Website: crate-barrel
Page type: customer-info-address
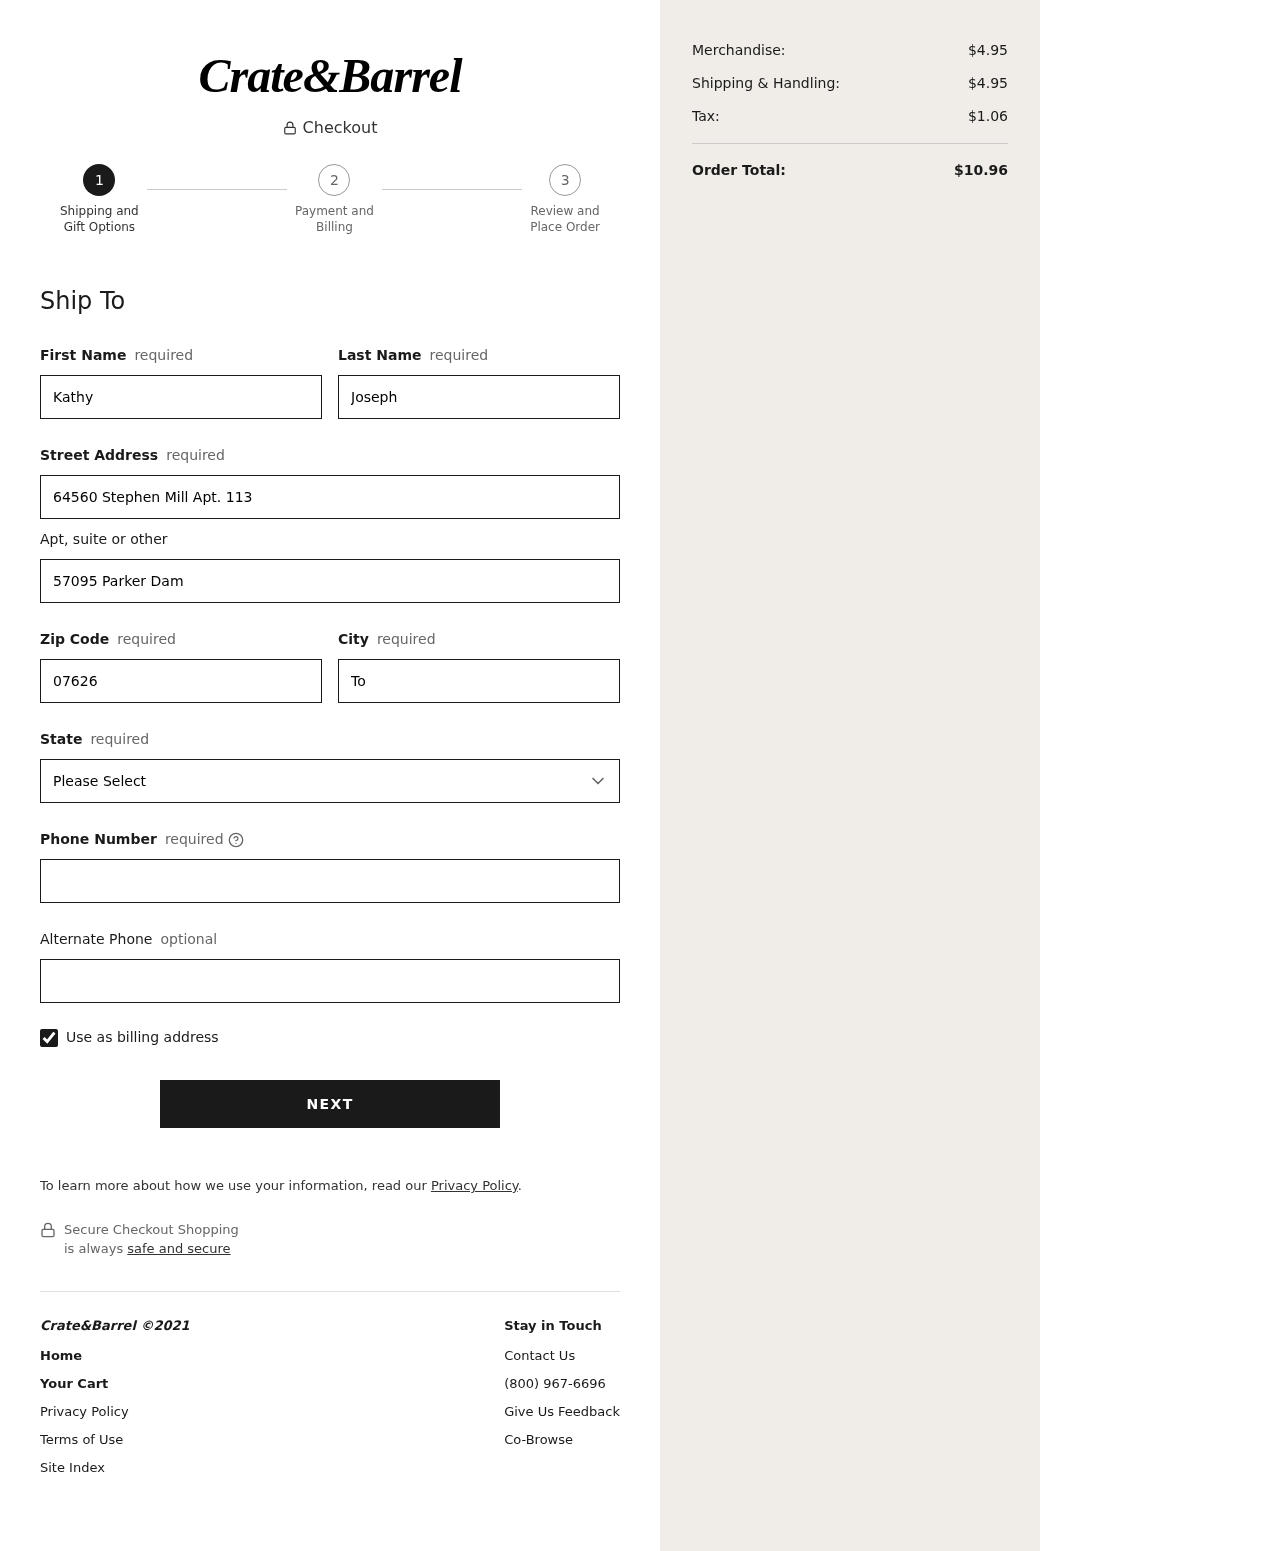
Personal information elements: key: PII_STATE
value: Maine
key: PII_FIRSTNAME
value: Kathy
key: PII_LASTNAME
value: Joseph
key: PII_STREET
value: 64560 Stephen Mill Apt. 113
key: PII_STREET2
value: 57095 Parker Dam
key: PII_POSTCODE
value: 07626
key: PII_CITY
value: Tomton
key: PII_PHONE
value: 5568723085
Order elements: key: ORDER_SUBTOTAL
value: $4.95
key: ORDER_SHIPPING_COST
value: $4.95
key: ORDER_TAX
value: $1.06
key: ORDER_TOTAL
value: $10.96